Field crop: maize
Growth stage: 2
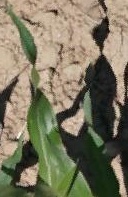
Species: maize